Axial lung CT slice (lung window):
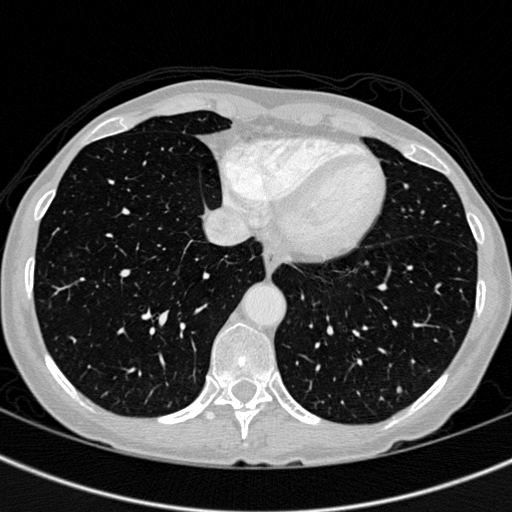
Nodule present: no